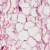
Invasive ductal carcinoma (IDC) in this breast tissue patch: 0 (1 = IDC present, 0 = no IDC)